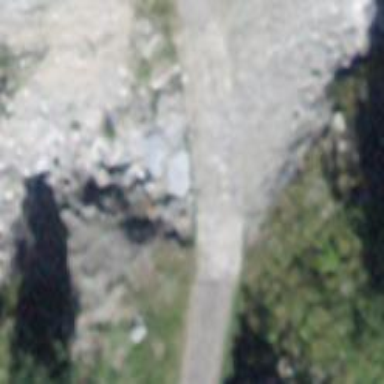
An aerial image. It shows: Gravel track road on bridge.